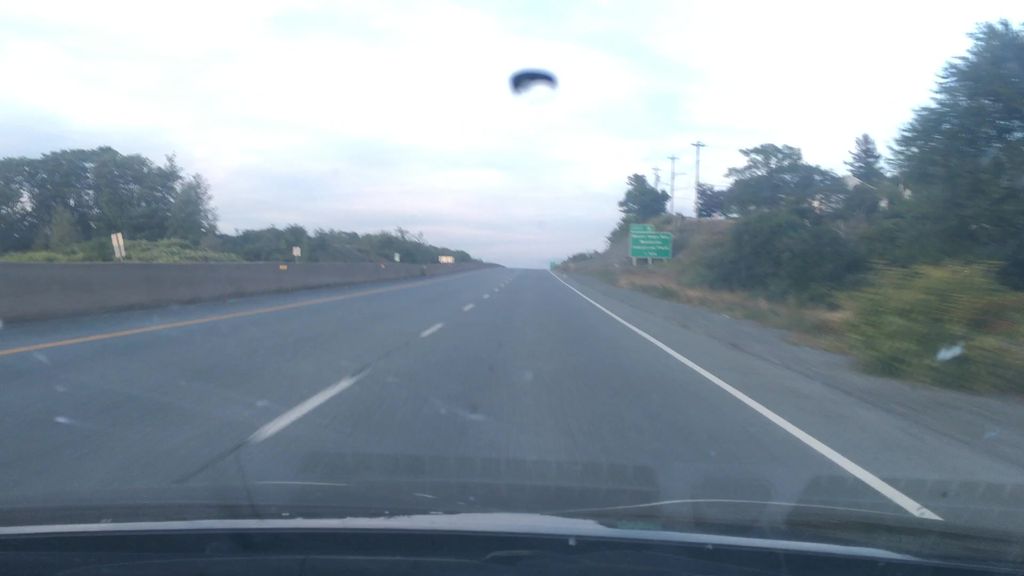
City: halifax